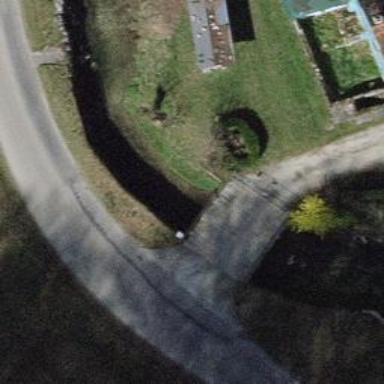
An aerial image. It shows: Driveway that functions as bridge.